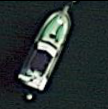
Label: Civil_yacht